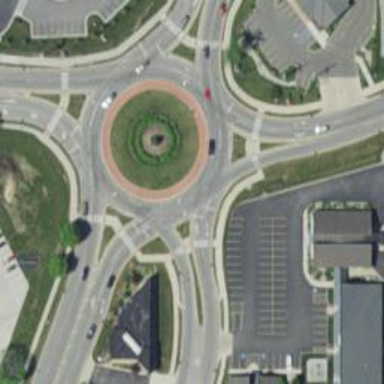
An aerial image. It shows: Tertiary road leading to roundabout junction.